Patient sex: M
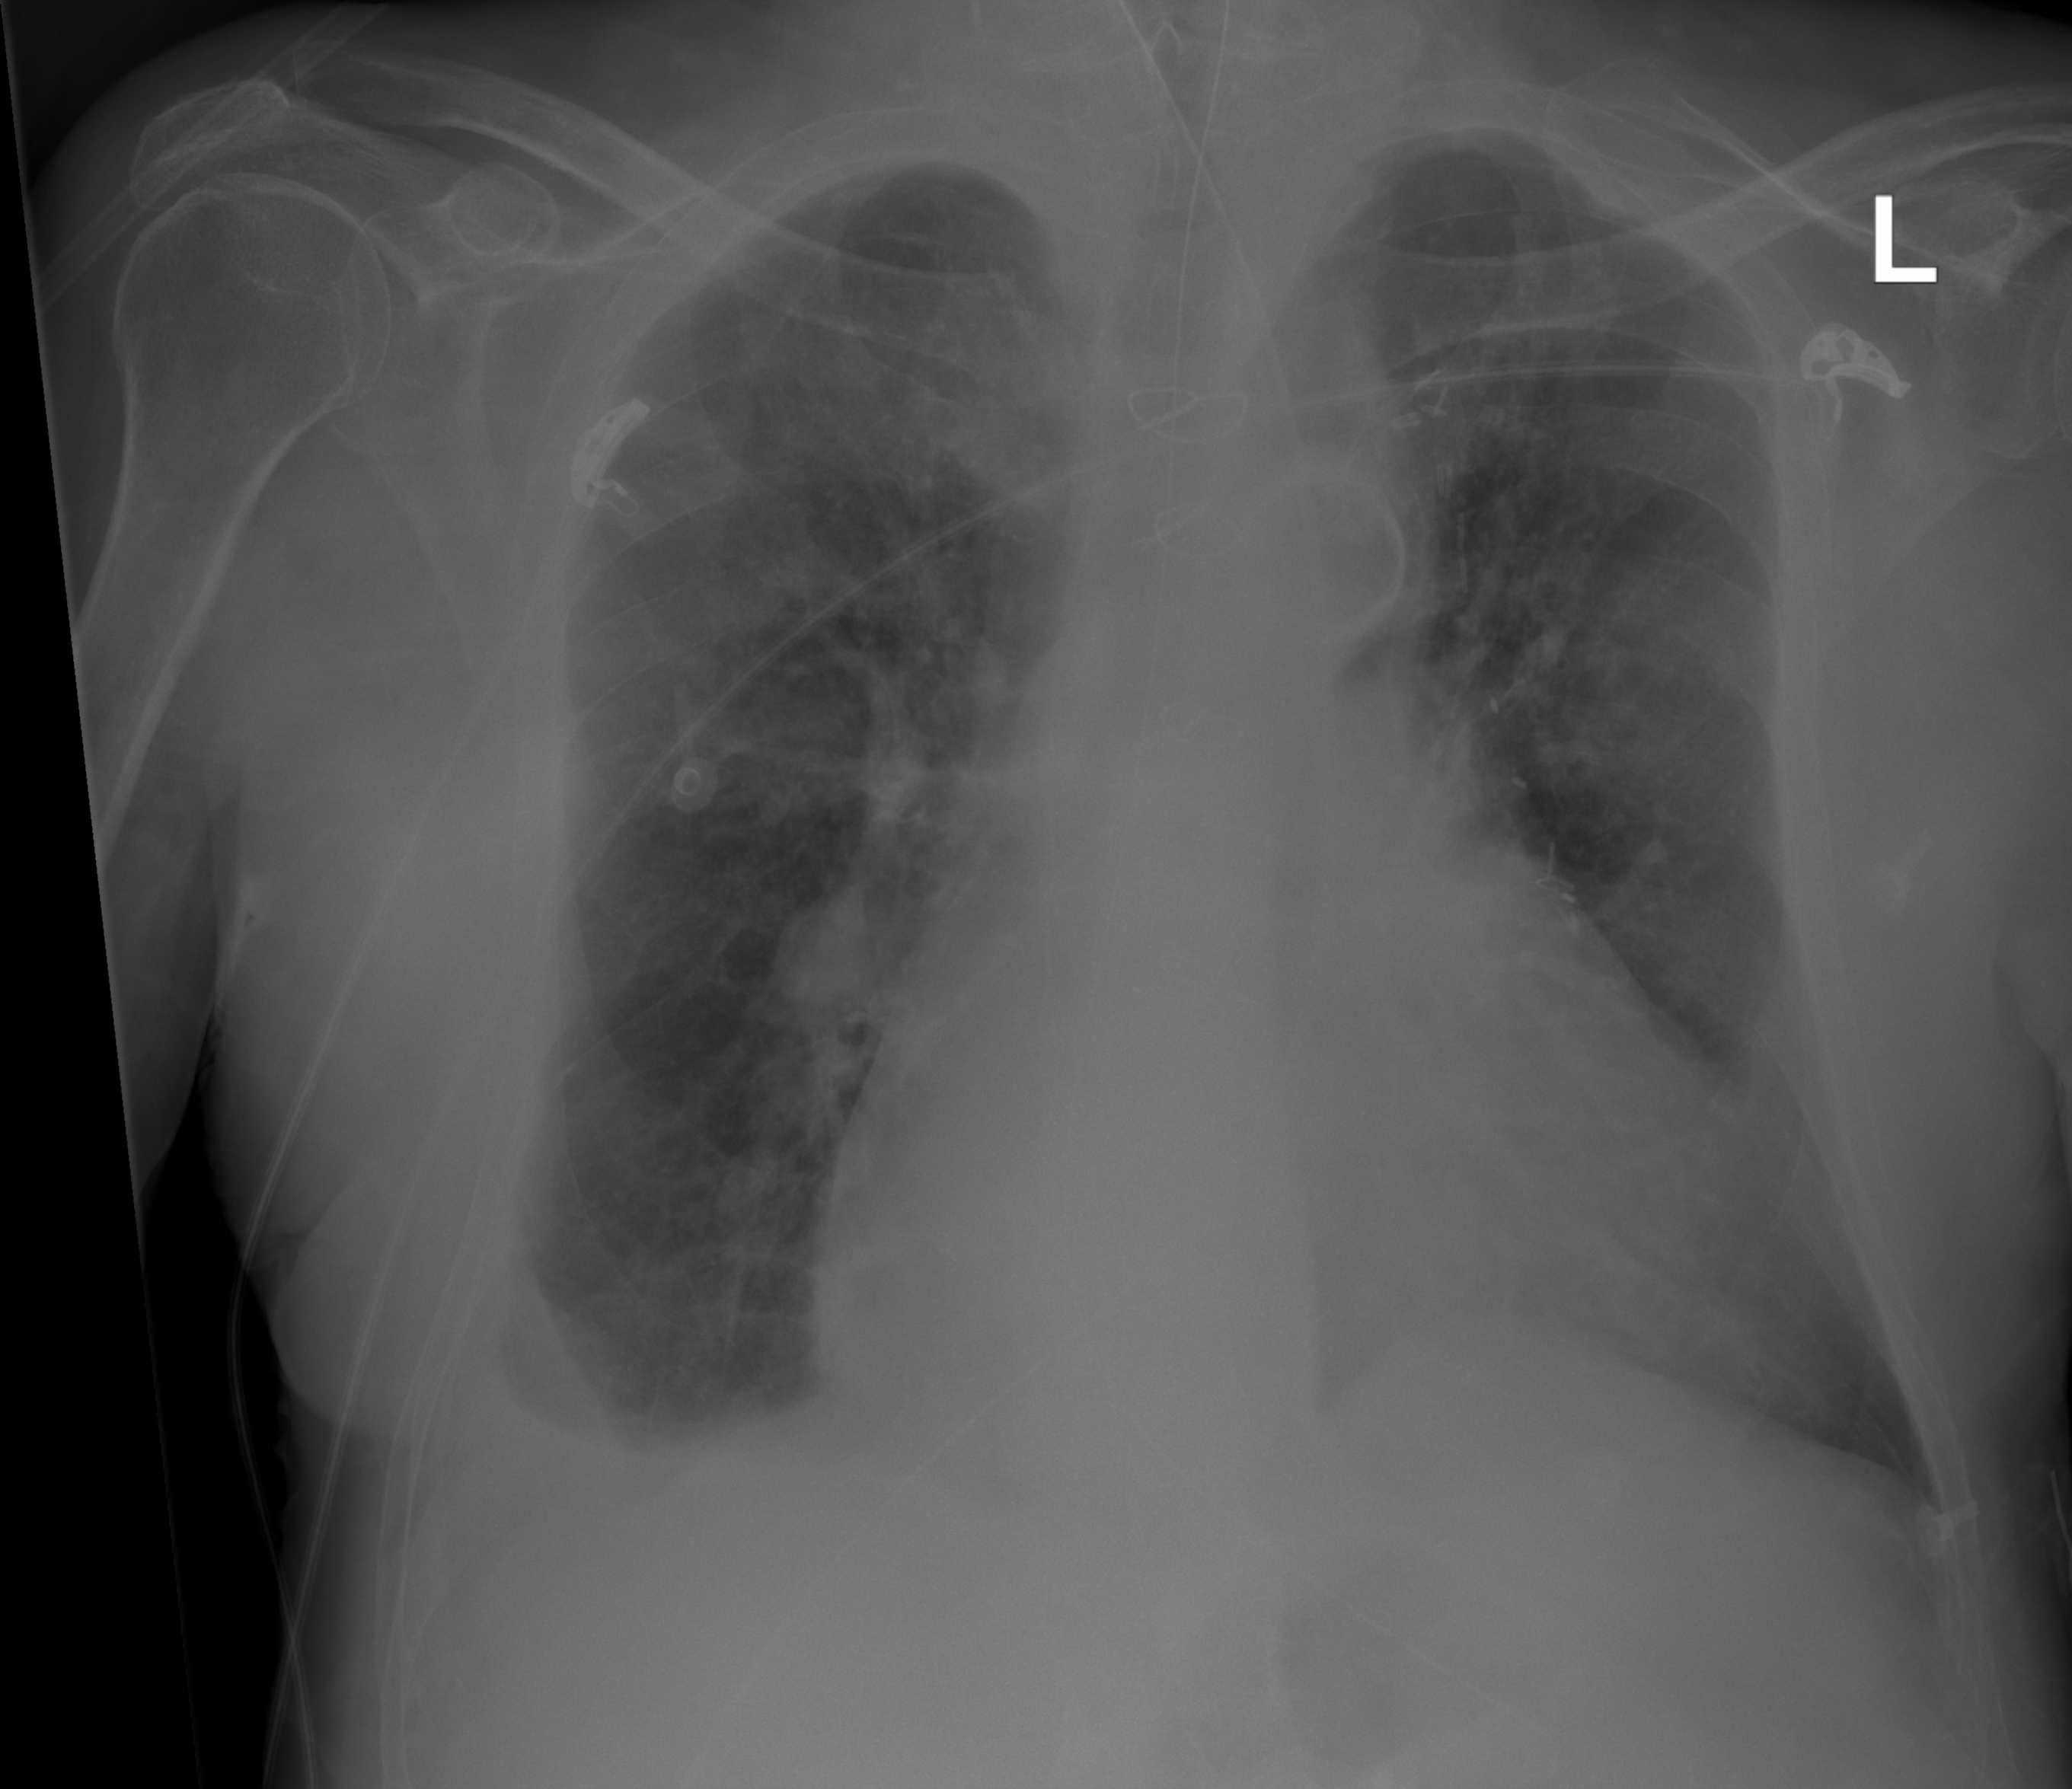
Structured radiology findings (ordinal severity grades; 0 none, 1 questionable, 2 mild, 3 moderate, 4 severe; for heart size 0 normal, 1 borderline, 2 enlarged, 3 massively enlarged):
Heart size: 2
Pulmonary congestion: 2
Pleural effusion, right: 2
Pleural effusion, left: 0
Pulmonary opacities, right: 2
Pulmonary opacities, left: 2
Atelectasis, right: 2
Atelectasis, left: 2